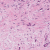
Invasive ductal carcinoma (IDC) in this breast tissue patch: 1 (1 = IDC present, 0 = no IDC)